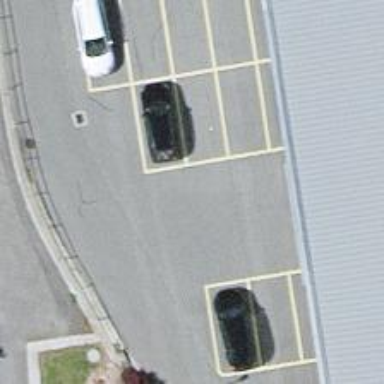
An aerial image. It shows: Asphalt parking aisle off service road.